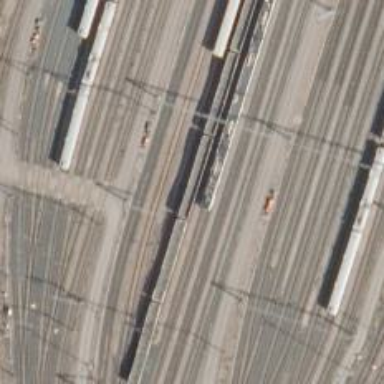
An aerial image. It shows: Railway yard with electrified contact lines.